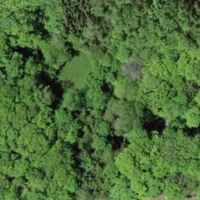
EUNIS habitat code: 41
Species observed at this site:
Cornus sanguinea